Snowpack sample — Buffalo Mountain, Silverthorne, Colorado, USA (2/22/26, 2:02 PM MST)
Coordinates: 39.622, -106.113
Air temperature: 33 °F
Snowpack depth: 63 cm
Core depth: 10 cm
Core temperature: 32 °F
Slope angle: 11°, slope face: 116°
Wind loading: low
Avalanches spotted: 0
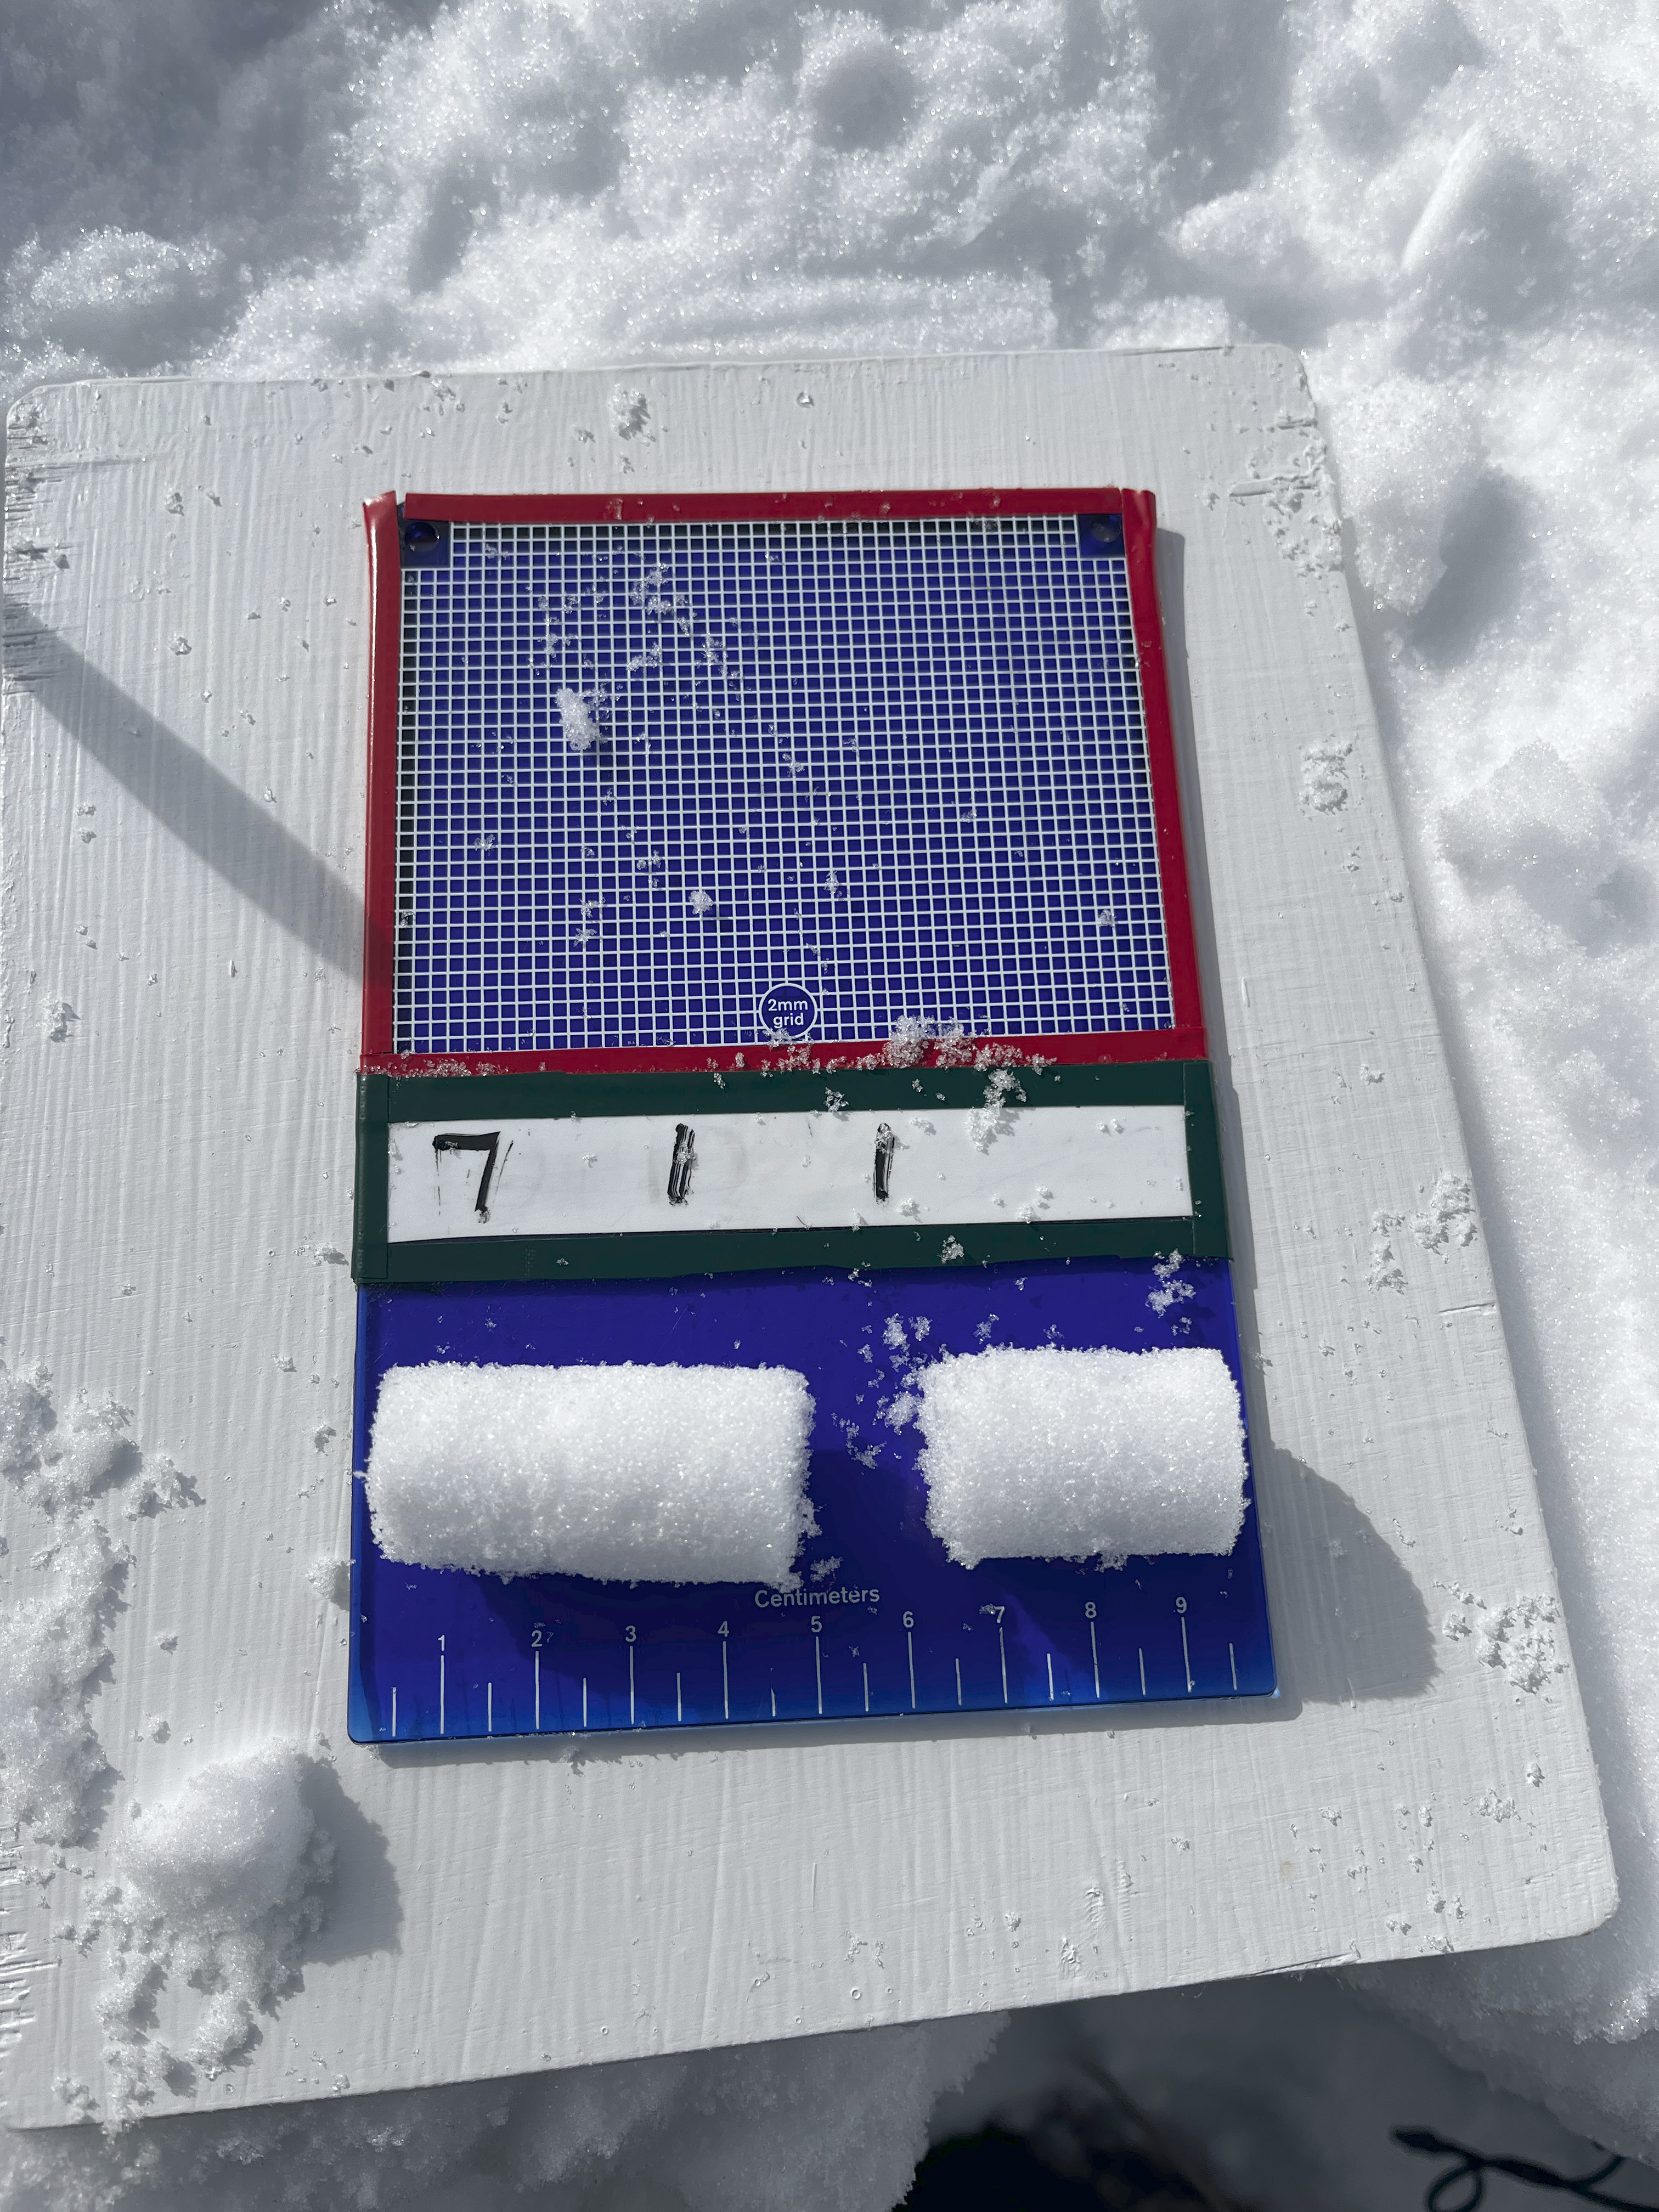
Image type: crystal_card
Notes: In a firebreak similar to site 1, minimal wind loading with no spotted avalanches (not many faces in view though)